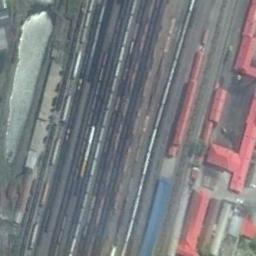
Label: railway